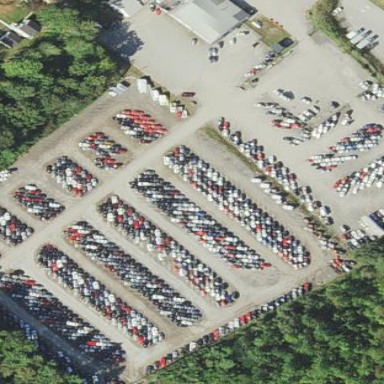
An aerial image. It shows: Industrial area designated as scrap yard.